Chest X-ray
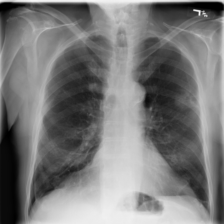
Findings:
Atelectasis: negative
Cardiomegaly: negative
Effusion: negative
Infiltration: negative
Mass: negative
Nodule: negative
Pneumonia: negative
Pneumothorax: positive
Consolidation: negative
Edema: negative
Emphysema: negative
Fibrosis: negative
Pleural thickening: negative
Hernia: negative